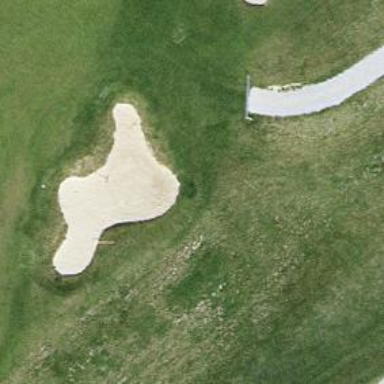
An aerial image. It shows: Golf bunker filled with sandy terrain.